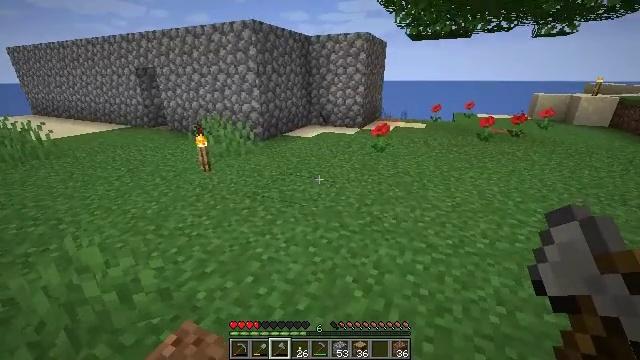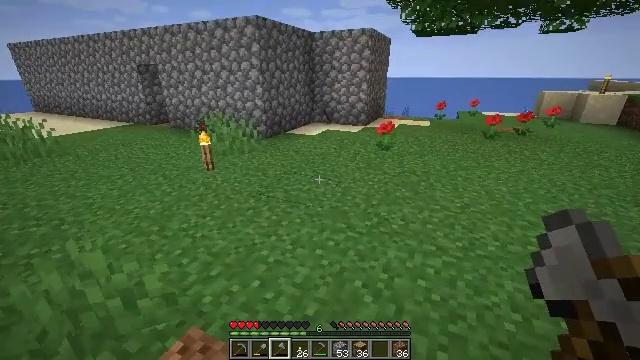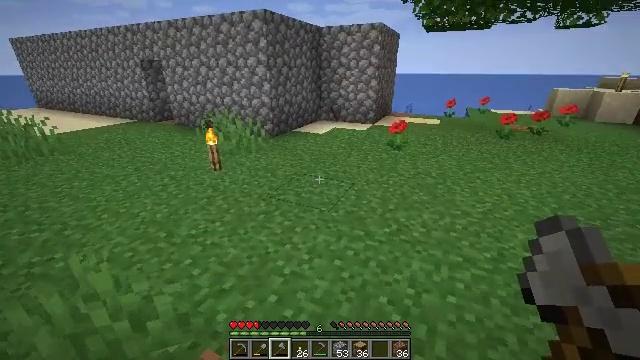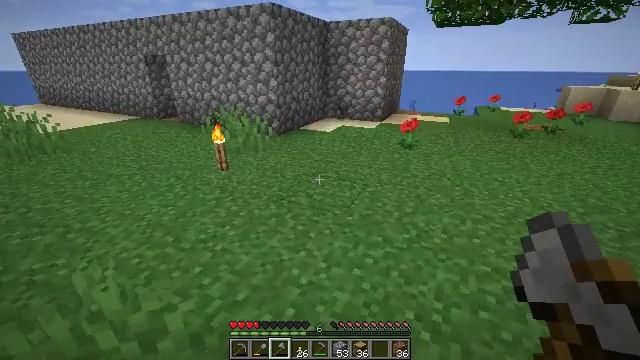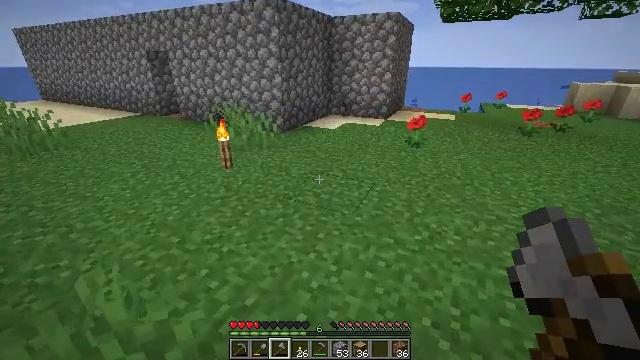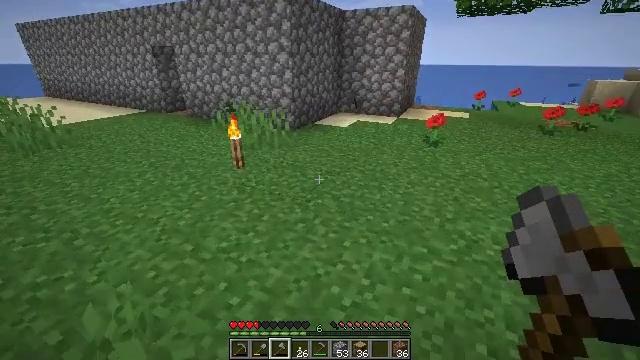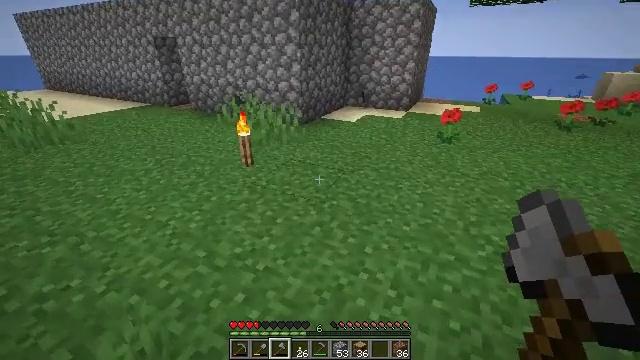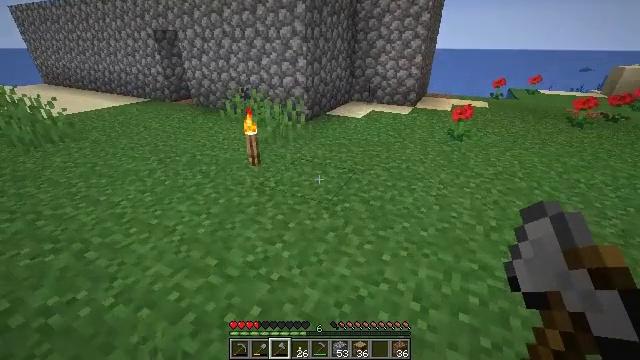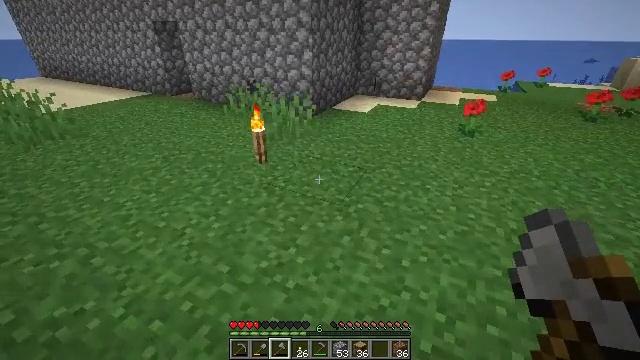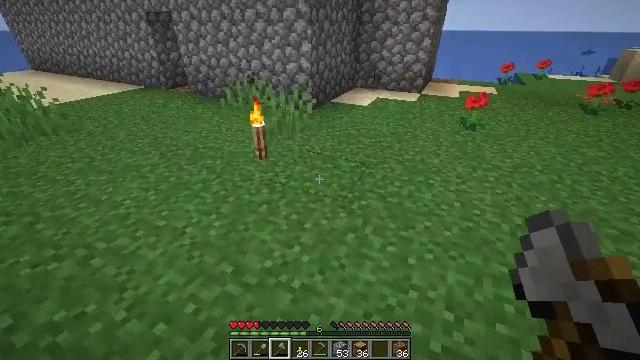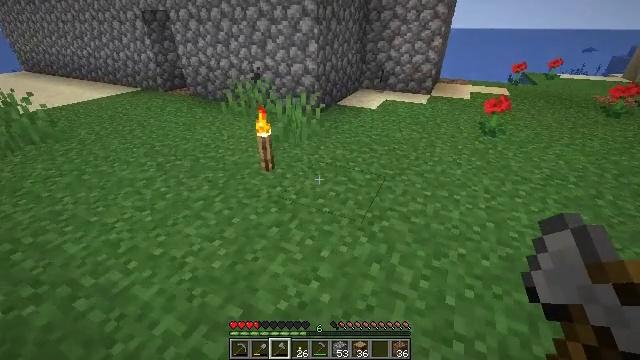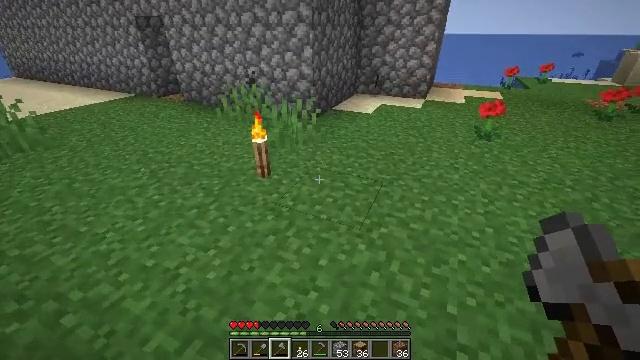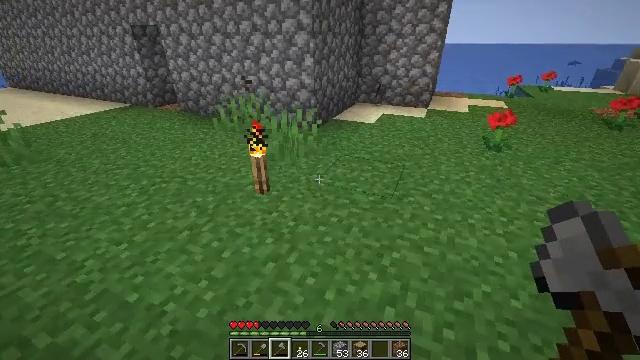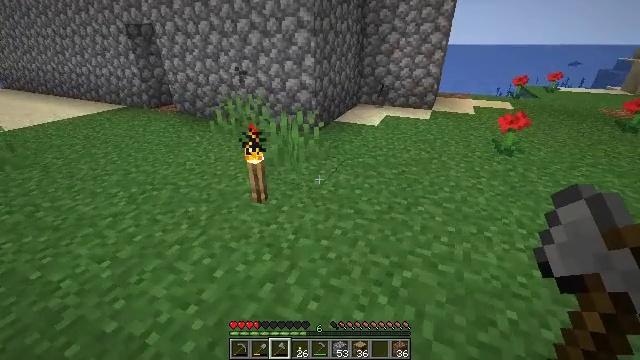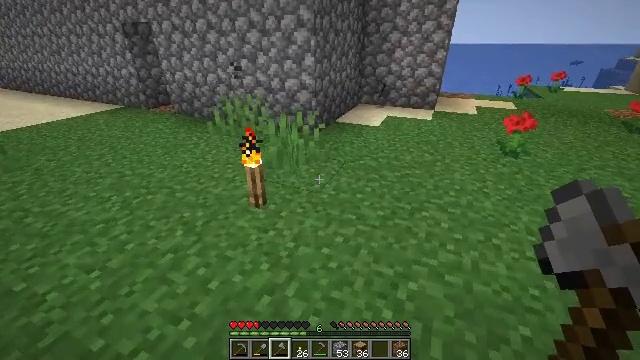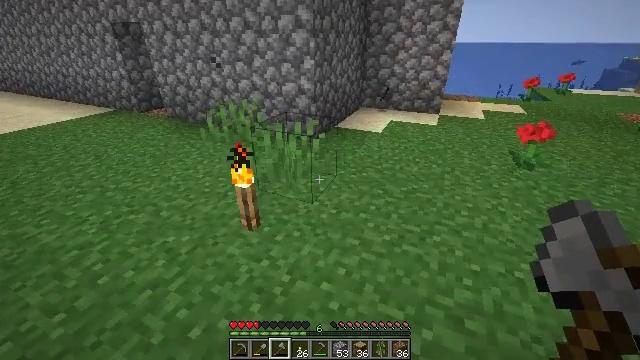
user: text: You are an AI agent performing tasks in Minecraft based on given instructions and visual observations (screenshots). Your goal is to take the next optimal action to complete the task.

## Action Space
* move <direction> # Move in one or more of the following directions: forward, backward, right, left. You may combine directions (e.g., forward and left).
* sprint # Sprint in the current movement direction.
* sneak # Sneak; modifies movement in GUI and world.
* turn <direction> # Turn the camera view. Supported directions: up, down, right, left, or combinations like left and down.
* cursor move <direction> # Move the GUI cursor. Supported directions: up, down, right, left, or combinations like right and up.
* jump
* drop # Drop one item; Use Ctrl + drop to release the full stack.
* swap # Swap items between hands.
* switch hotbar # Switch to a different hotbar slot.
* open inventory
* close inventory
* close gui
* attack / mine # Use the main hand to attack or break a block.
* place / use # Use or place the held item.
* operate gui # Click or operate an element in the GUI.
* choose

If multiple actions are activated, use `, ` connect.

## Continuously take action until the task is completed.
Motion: motion action
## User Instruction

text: Break the sugar cane.
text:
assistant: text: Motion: move forward and move left
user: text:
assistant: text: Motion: move forward and move left
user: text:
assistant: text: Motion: move forward and move left
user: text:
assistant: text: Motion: move forward and move left
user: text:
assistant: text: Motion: move forward and move left
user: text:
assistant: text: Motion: move forward and move left, turn down
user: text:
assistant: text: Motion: move forward and move left, turn down
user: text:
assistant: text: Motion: move forward and move left, turn down
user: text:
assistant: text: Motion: move forward, turn down
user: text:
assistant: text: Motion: move forward
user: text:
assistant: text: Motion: move forward, turn right
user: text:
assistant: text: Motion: move forward, turn up
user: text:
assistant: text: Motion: move forward
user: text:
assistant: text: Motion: move forward
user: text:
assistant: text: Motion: move forward
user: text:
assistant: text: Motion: move forward
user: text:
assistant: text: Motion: turn right
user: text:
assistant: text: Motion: turn right
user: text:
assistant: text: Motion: turn right
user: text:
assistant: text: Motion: turn right
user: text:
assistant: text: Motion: turn right
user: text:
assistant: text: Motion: move left
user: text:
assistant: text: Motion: move left
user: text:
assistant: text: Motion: move forward and move left
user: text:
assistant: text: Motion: move forward and move left
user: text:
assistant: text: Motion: move forward and move left
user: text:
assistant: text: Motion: move forward and move left, turn right
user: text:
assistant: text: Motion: move forward and move left, turn right
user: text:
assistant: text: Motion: move forward and move left, turn right
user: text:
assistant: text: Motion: move forward and move left, turn right